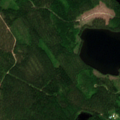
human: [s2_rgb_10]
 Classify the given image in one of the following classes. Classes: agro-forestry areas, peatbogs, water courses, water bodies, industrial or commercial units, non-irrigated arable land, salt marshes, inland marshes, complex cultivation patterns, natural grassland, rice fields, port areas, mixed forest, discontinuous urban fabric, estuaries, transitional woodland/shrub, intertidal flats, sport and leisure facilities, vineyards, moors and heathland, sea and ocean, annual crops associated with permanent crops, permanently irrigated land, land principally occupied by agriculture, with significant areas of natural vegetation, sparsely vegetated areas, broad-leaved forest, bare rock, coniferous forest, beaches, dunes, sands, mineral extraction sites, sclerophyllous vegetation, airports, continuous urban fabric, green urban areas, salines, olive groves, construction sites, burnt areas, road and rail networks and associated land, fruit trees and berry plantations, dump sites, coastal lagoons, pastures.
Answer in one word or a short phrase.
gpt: coniferous forest, water bodies